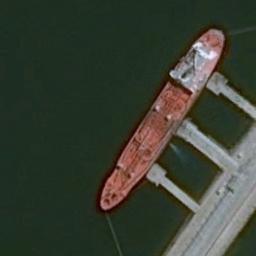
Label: ship